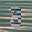
Label: 3